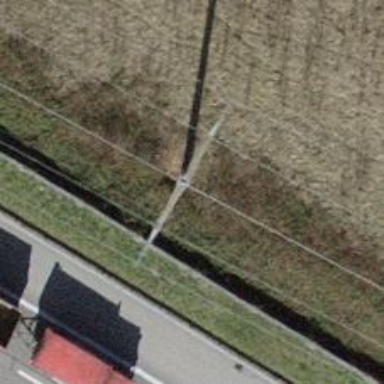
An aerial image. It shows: Concrete power pole.